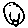
Label: smiley face